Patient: sex M, age 28
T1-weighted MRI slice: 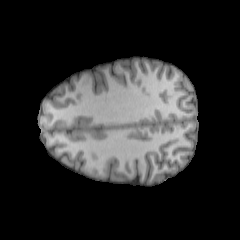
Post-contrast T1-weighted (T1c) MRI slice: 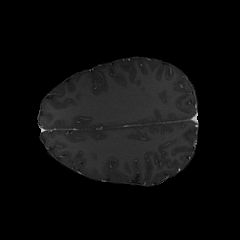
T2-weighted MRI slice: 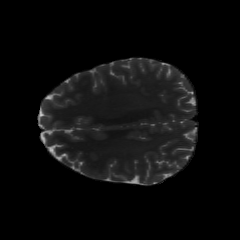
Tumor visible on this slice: no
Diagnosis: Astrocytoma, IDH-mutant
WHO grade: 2